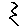
Label: zigzag